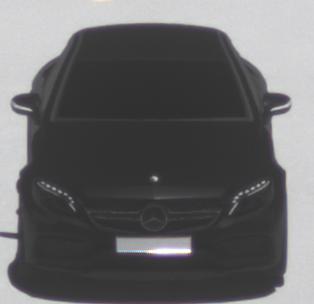
Make: Mercedes-Benz
Model: C 43 AMG
Detailed model: C-Class (205) AMG Limousine
Model produced from: 2016/10
Model produced until: 2018/04
Doors: 4
Color: black
Road condition: dry road
Daytime: midday
Contrast: high contrast